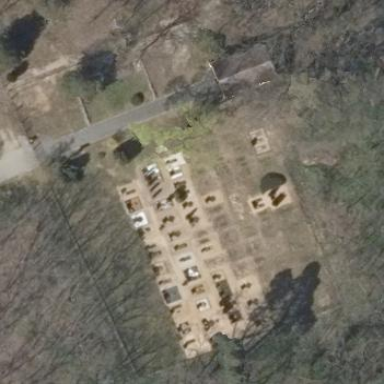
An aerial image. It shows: Grave yard.